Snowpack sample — Snodgrass Mountain, Crested Butte, Colorado (2/4/25, 12:06 PM MST)
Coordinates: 38.923, -106.968
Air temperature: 35 °F
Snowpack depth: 80 cm
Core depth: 60 cm
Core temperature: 32 °F
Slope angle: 14°, slope face: 78°
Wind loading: low
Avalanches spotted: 0
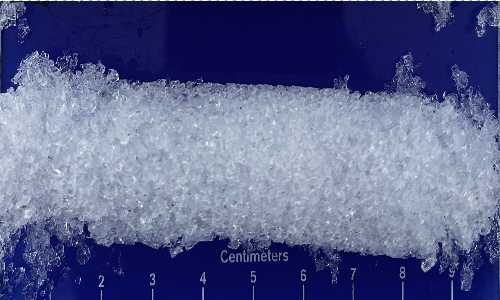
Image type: core
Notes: No avalanches nearby, unusually warm weather for the last month reported by residents, Collected 25 yards from treeline